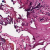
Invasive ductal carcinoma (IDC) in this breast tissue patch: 0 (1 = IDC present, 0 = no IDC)